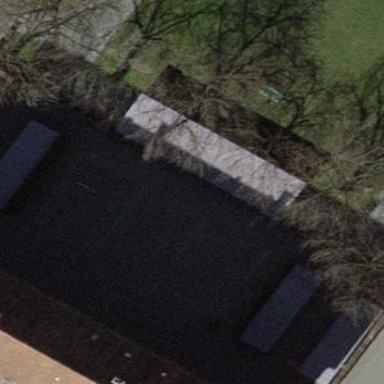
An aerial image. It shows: View of roof of building.